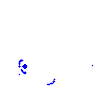
Particle: pion